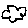
Label: cloud